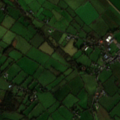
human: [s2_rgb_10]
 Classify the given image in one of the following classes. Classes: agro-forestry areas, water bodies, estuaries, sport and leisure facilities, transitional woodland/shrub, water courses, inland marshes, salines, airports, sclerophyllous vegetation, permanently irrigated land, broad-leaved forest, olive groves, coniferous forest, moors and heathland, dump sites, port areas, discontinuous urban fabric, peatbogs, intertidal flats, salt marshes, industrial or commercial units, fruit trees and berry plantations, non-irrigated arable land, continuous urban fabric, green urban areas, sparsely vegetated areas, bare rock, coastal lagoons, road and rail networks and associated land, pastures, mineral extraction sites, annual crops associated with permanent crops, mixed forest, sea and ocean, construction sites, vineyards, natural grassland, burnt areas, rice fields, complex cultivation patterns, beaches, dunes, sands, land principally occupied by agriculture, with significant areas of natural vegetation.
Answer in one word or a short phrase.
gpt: pastures